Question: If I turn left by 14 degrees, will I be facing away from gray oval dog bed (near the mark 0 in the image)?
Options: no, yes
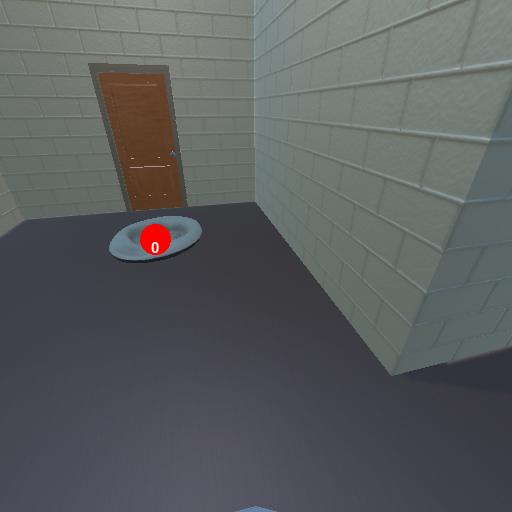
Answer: no